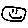
Label: smiley face